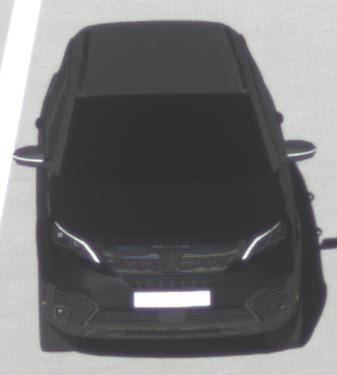
Make: Peugeot
Model: 5008 1.2 PureTech 130 Active
Detailed model: 5008 (II) (03/17 - 09/20)
Model produced from: 2017/03
Model produced until: 2018/07
Doors: 5
Color: black
Road condition: dry road
Daytime: morning or afternoon
Contrast: high contrast